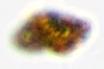
Label: Akashiwo